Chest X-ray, AP view. Patient: 23 years old, sex M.
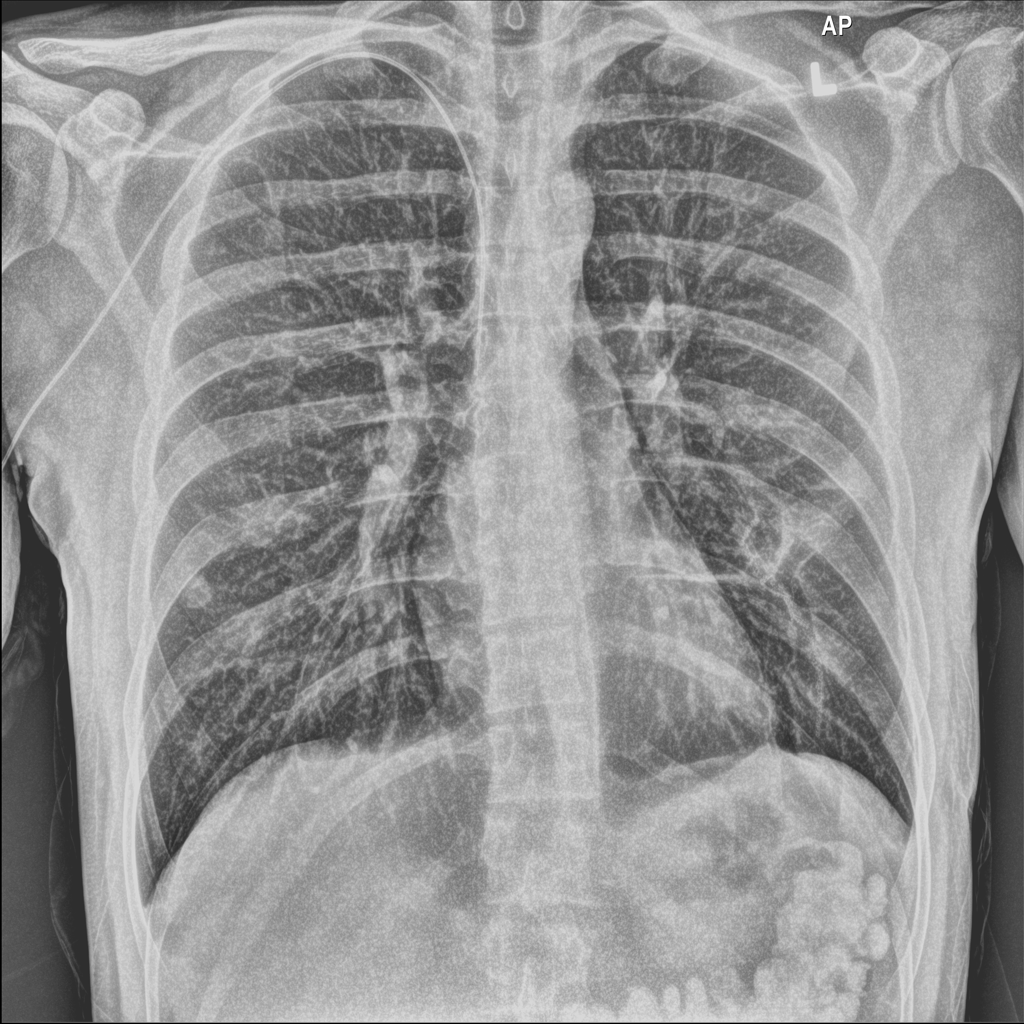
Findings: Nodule